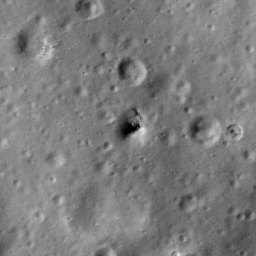
Pit: Adams B 2
Host crater: Adams B
Host type: impact_melt
Lunar coordinates: latitude -31.545, longitude 65.722